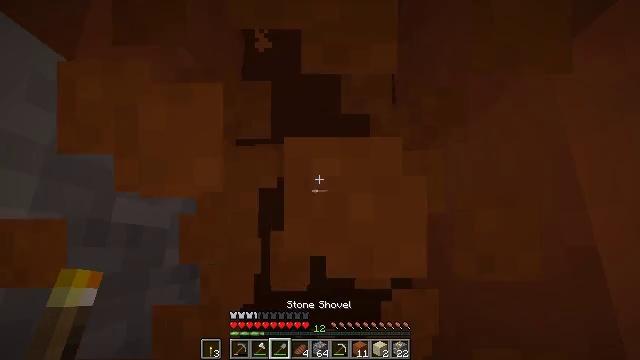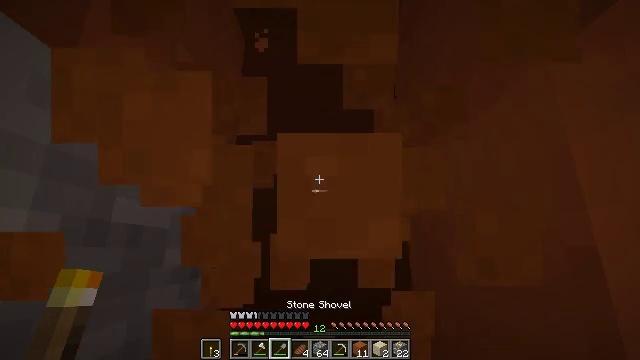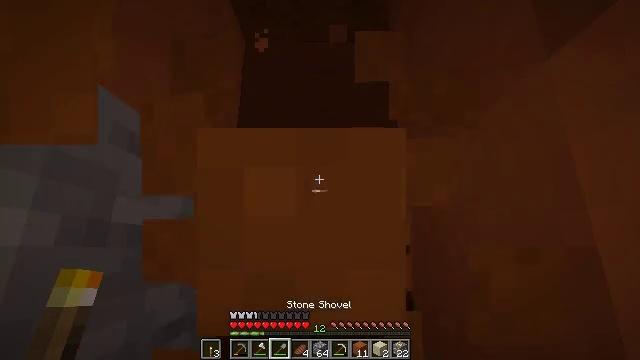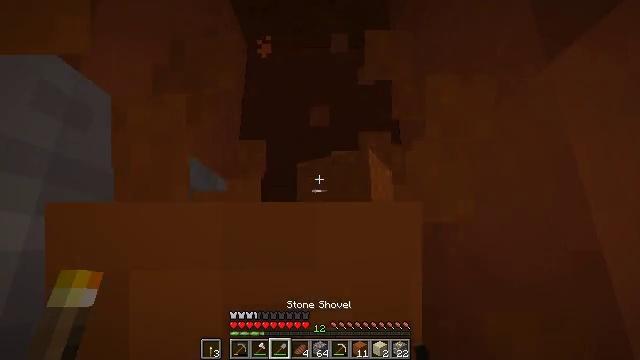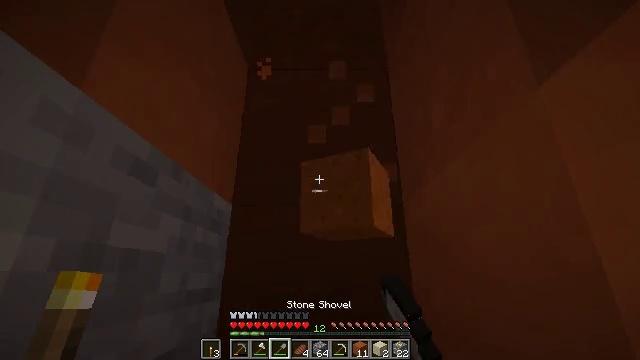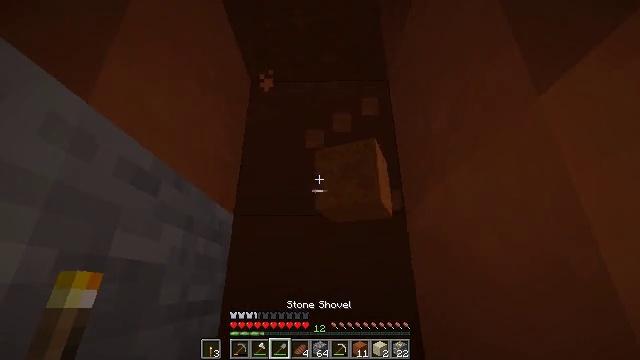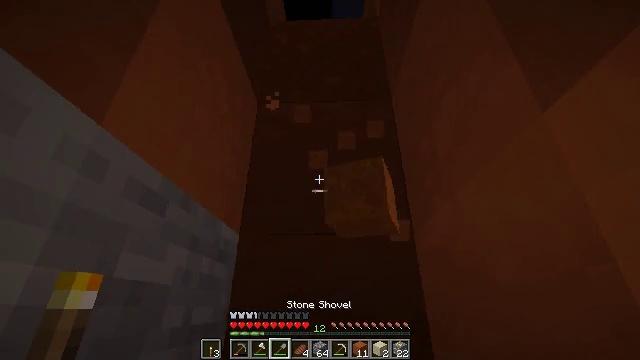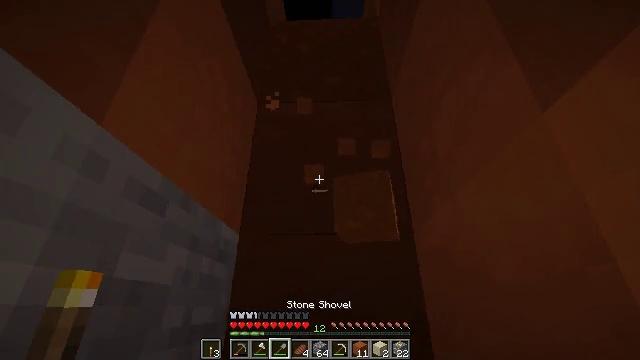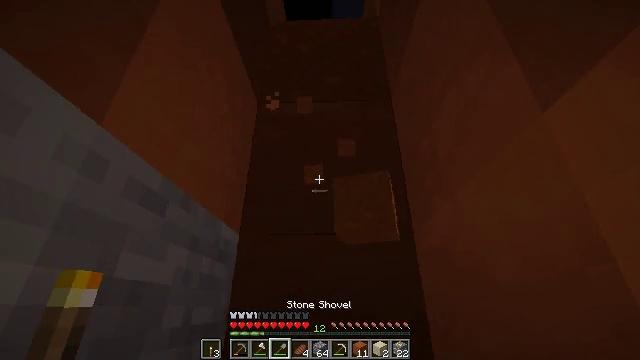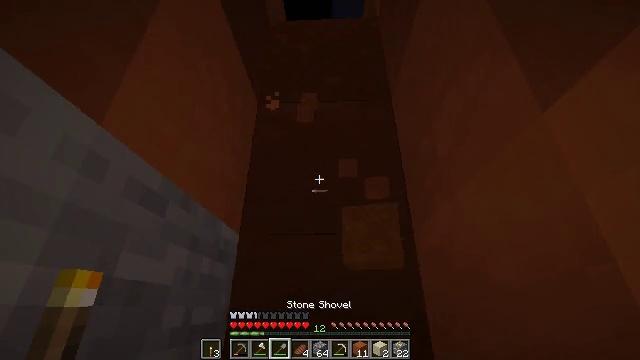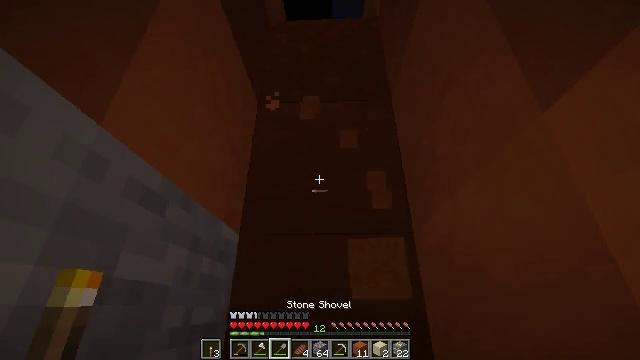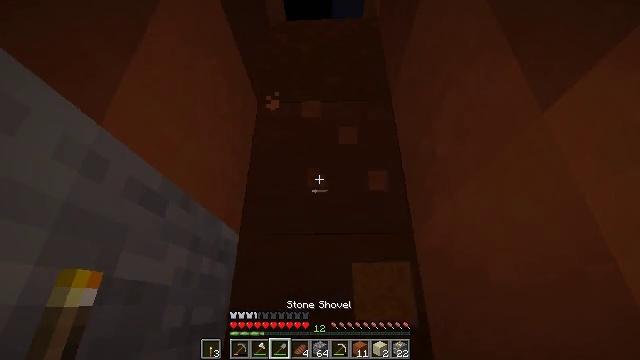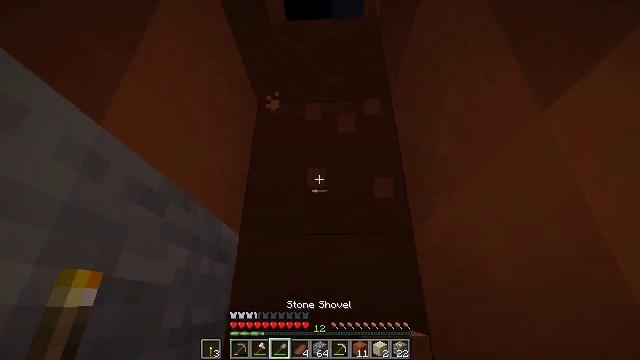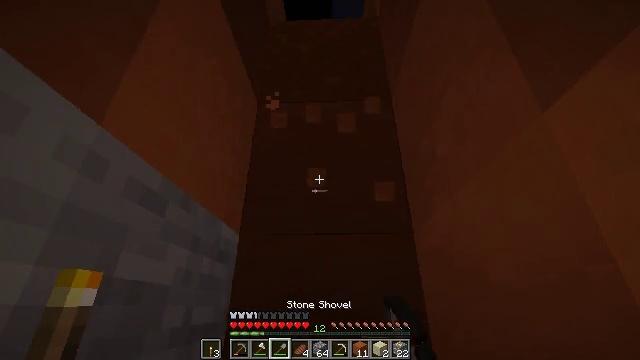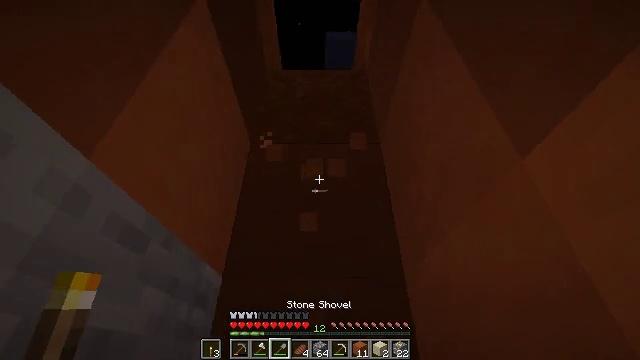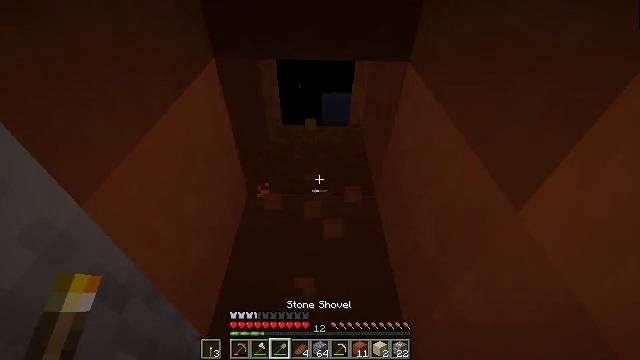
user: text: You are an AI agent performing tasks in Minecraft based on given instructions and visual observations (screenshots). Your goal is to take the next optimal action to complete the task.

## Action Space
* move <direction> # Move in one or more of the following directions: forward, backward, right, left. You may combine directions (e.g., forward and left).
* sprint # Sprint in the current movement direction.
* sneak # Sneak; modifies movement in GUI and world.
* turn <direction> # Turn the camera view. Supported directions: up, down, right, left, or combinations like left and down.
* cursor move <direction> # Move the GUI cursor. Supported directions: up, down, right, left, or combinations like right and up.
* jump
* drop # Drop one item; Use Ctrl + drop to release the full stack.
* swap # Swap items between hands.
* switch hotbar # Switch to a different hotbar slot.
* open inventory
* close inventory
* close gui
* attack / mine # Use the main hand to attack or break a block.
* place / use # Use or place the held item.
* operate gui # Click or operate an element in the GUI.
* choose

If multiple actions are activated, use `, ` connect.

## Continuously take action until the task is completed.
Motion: motion action
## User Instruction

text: Mine red sand from the ground.
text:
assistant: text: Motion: attack / mine
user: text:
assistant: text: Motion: attack / mine
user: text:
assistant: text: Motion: turn up, attack / mine
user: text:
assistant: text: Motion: turn up, attack / mine
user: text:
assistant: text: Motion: turn up, attack / mine
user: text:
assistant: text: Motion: turn left and up, attack / mine
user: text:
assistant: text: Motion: no_op
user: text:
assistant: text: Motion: attack / mine
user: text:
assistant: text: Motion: attack / mine
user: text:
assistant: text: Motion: attack / mine
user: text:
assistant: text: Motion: attack / mine
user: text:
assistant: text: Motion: attack / mine
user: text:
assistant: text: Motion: attack / mine
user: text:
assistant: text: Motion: turn right and up, attack / mine
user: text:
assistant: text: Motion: turn right and up, attack / mine
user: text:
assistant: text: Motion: turn left and up, attack / mine
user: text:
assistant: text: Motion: turn left, attack / mine
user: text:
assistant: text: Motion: attack / mine
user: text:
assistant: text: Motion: attack / mine
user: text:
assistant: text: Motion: attack / mine
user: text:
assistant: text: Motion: attack / mine
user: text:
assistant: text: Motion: attack / mine
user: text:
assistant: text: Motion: attack / mine
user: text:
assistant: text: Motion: attack / mine
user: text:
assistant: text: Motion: attack / mine